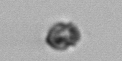
Label: Heterocapsa_rotundata